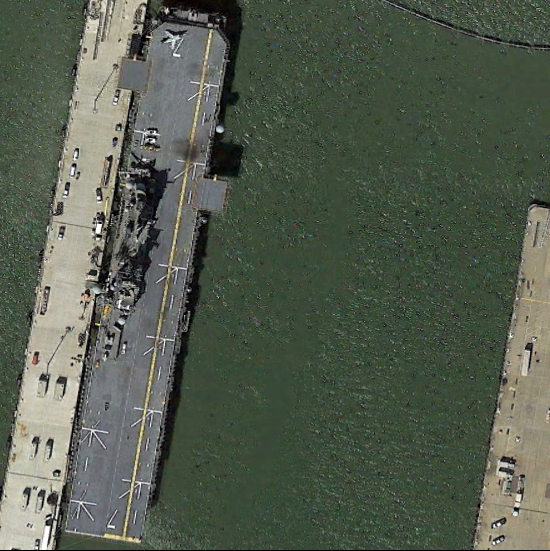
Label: assault